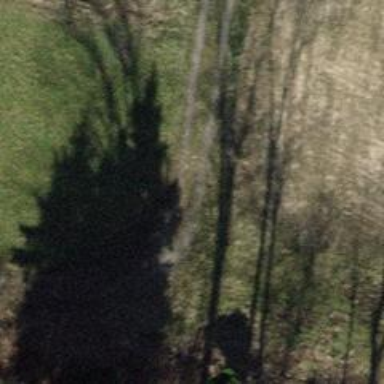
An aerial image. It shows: Grass track with grade5 tracktype.